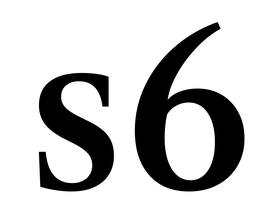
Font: LibreCaslonText_Medium